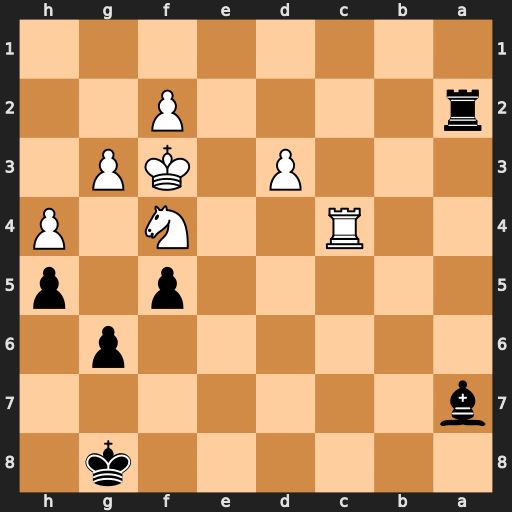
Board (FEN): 6k1/b7/6p1/5p1p/2R2N1P/3P1KP1/r4P2/8
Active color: b
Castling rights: -
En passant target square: -
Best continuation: Rxf2#